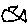
Label: fish